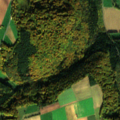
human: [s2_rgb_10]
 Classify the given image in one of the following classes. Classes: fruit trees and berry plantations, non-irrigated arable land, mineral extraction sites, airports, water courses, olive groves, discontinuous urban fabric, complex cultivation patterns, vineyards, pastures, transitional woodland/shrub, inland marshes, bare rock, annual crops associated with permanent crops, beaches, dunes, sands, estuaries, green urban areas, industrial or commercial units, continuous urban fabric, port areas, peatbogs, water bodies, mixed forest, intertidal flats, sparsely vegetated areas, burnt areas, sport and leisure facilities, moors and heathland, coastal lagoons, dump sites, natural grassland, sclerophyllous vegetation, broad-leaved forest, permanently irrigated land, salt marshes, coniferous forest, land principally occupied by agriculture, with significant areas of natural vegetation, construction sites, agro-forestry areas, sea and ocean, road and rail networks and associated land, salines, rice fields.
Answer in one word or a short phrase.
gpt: discontinuous urban fabric, non-irrigated arable land, pastures, land principally occupied by agriculture, with significant areas of natural vegetation, broad-leaved forest